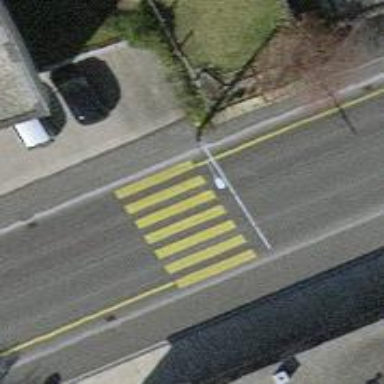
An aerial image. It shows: Uncontrolled crossing on the road.